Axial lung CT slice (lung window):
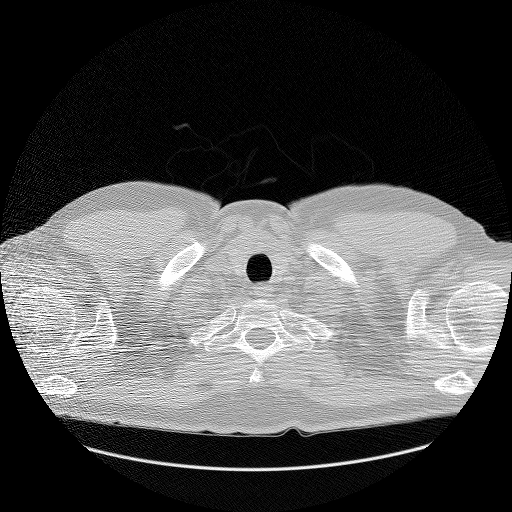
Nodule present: no